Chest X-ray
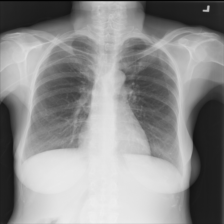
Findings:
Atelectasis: negative
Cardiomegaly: negative
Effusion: negative
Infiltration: negative
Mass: negative
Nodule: negative
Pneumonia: negative
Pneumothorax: negative
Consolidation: negative
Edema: negative
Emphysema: negative
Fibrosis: negative
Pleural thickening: negative
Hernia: negative